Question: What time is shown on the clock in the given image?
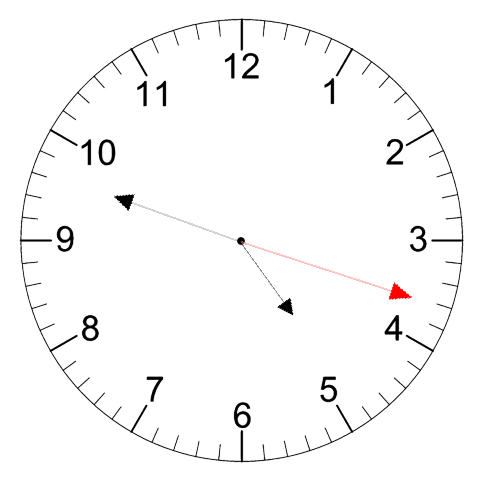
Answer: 04:48:18